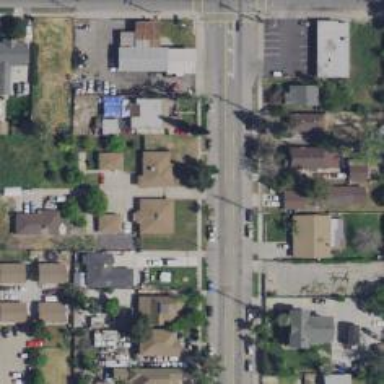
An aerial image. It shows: Residential road with asphalt surface and separate sidewalk.